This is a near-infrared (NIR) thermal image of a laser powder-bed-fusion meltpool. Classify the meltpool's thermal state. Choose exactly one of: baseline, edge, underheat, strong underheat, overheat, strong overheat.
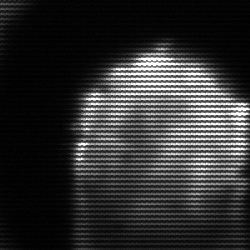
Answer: edge